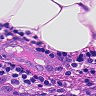
Metastatic tissue present: yes